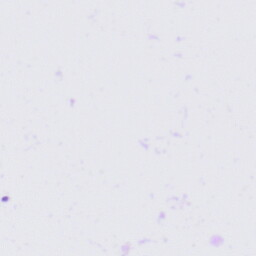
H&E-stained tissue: Tonsil